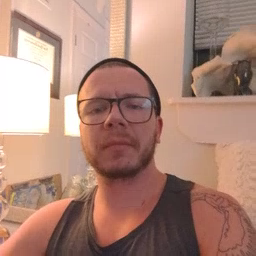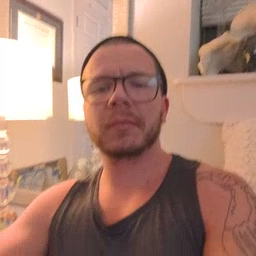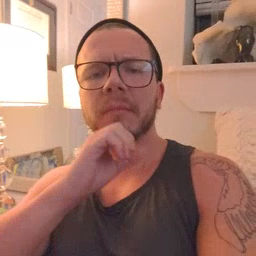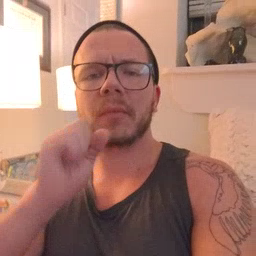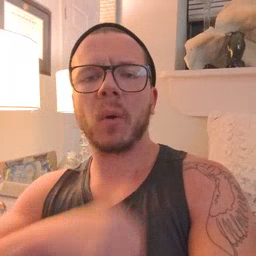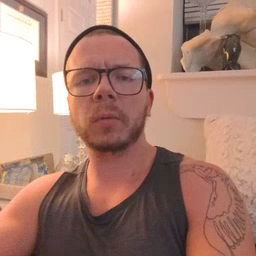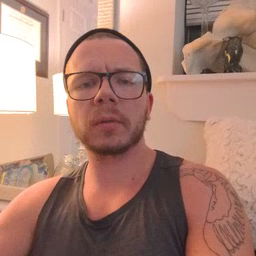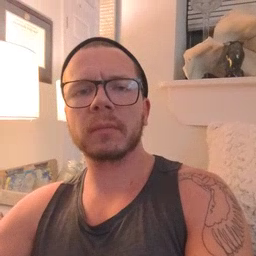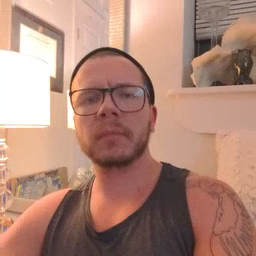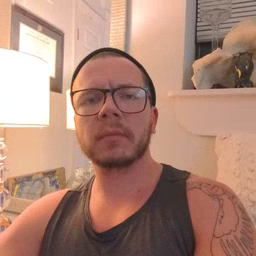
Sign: old